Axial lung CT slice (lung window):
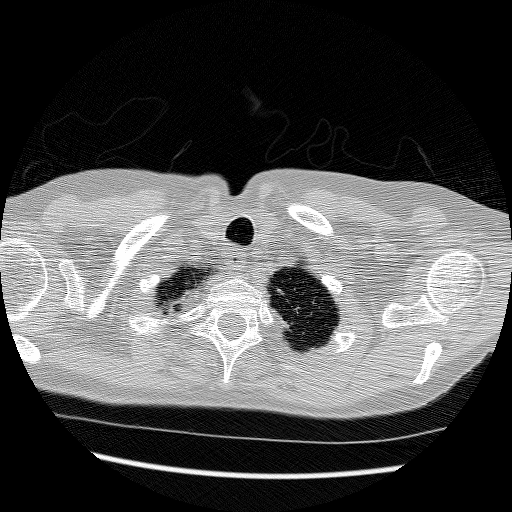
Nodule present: no